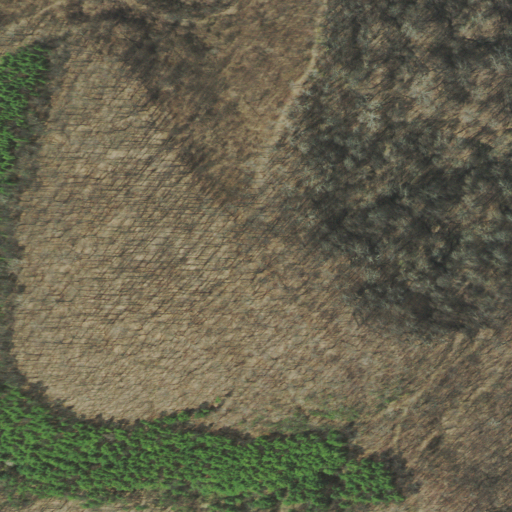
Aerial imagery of mountain in Tennessee named Walnut Knob containing deciduous forest, evergreen forest, and mixed forest